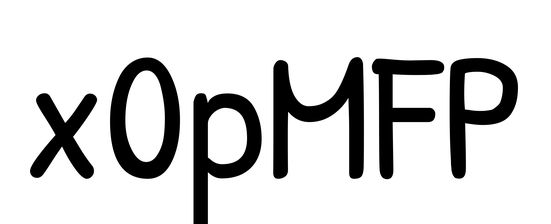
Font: PatrickHand-Regular